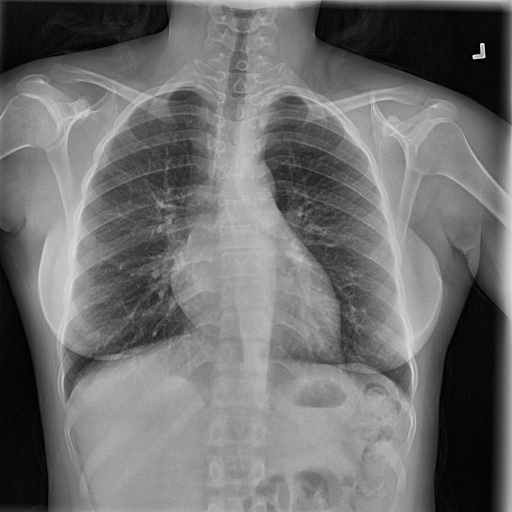
Finding: NORMAL